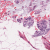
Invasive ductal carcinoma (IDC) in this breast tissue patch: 0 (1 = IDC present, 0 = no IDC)